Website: ulta-beauty
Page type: customer-info-address
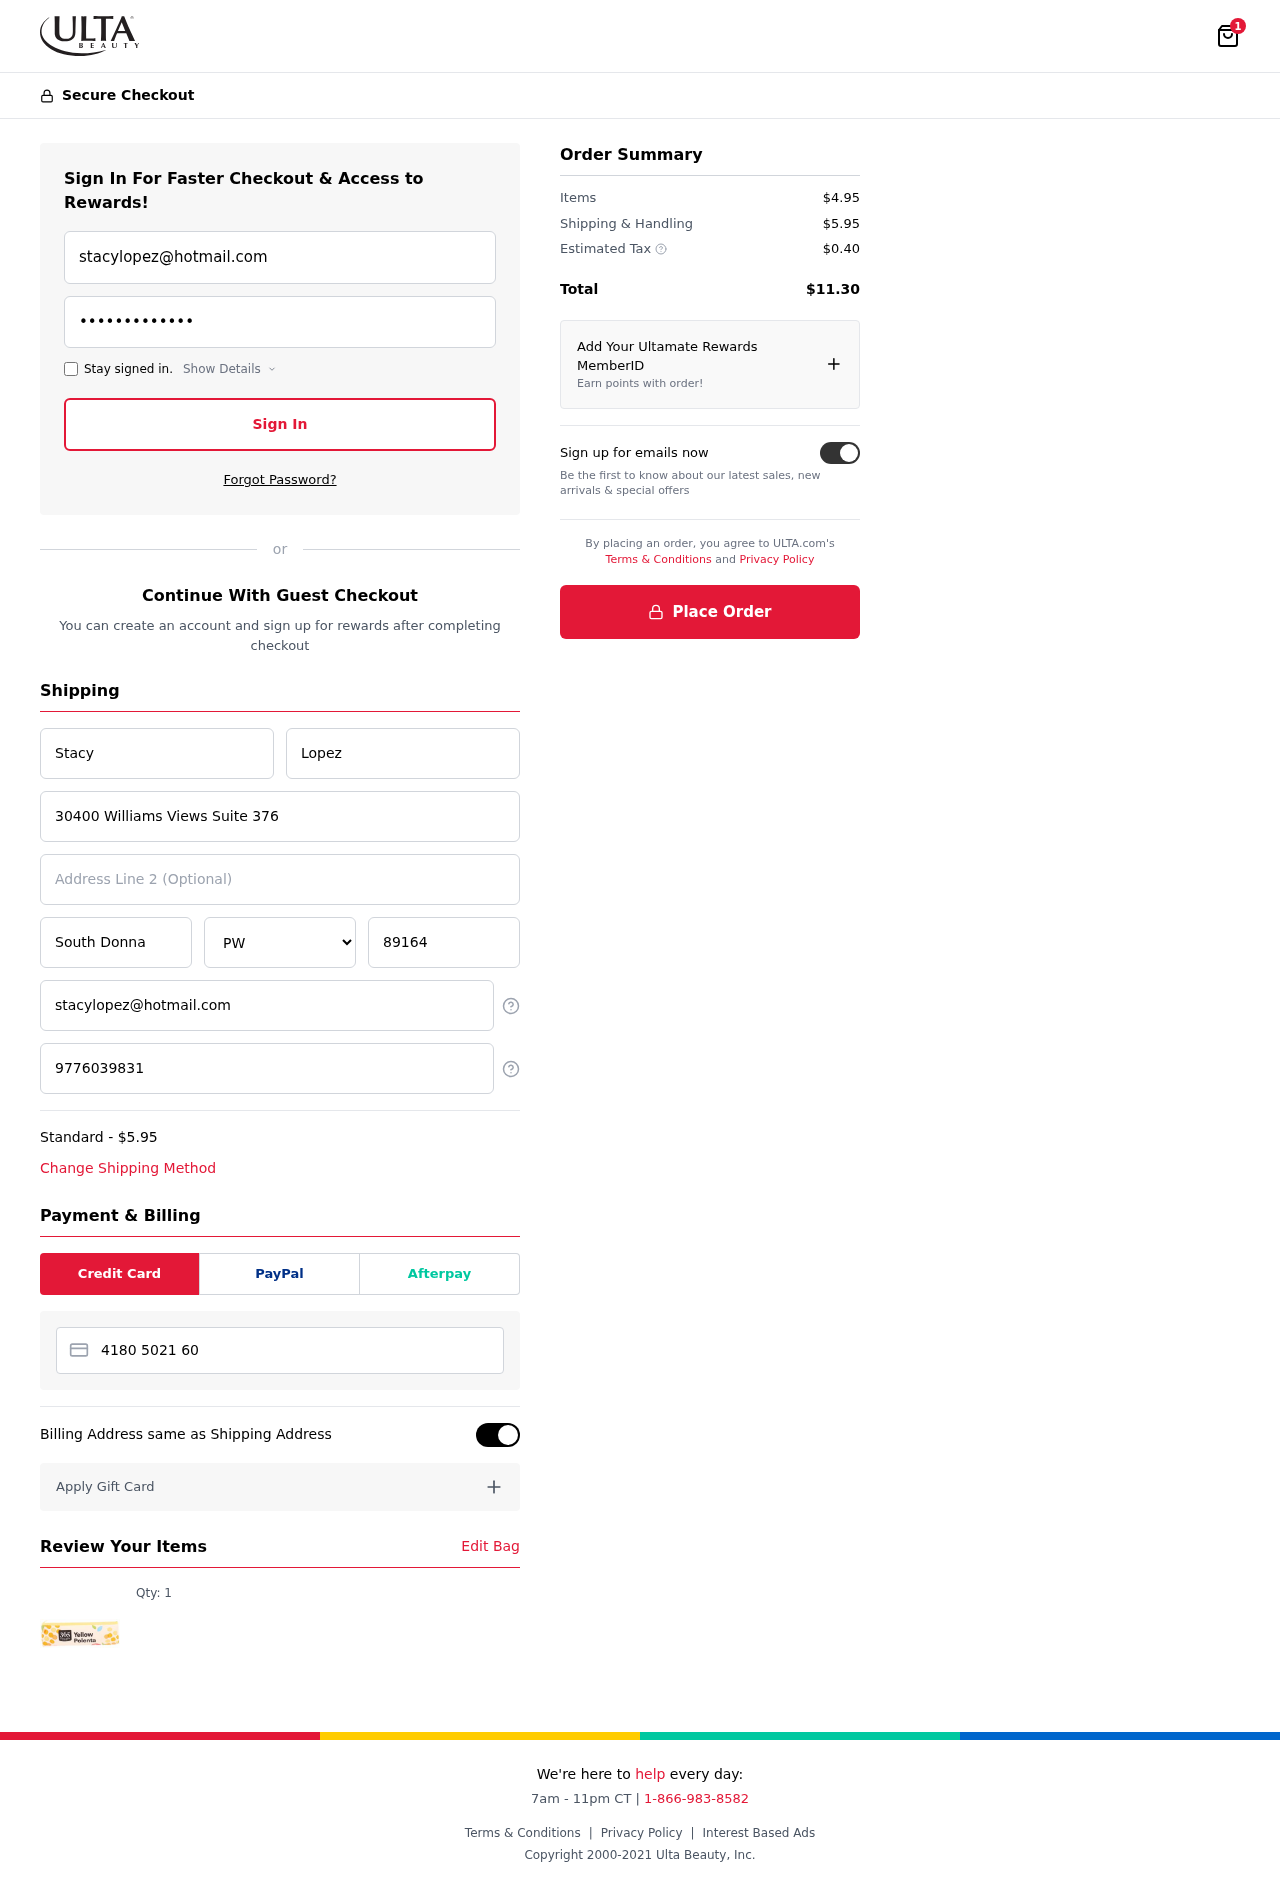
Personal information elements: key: PII_CARD_NUMBER
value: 4180 5021 6009 7688
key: PII_CITY
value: South Donna
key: PII_EMAIL
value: stacylopez@hotmail.com
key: PII_FIRSTNAME
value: Stacy
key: PII_LASTNAME
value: Lopez
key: PII_PHONE
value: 9776039831
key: PII_POSTCODE
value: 89164
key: PII_STATE
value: PW
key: PII_STREET
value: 30400 Williams Views Suite 376
Product elements: key: PRODUCT1_QUANTITY
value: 1
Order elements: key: ORDER_NUM_ITEMS
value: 1
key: ORDER_SHIPPING_COST
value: $5.95
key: ORDER_ITEMS_TOTAL
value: $4.95
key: ORDER_SHIPPING_COST2
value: $5.95
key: ORDER_TAX
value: $0.40
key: ORDER_TOTAL
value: $11.30